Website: walmart
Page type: billing-address
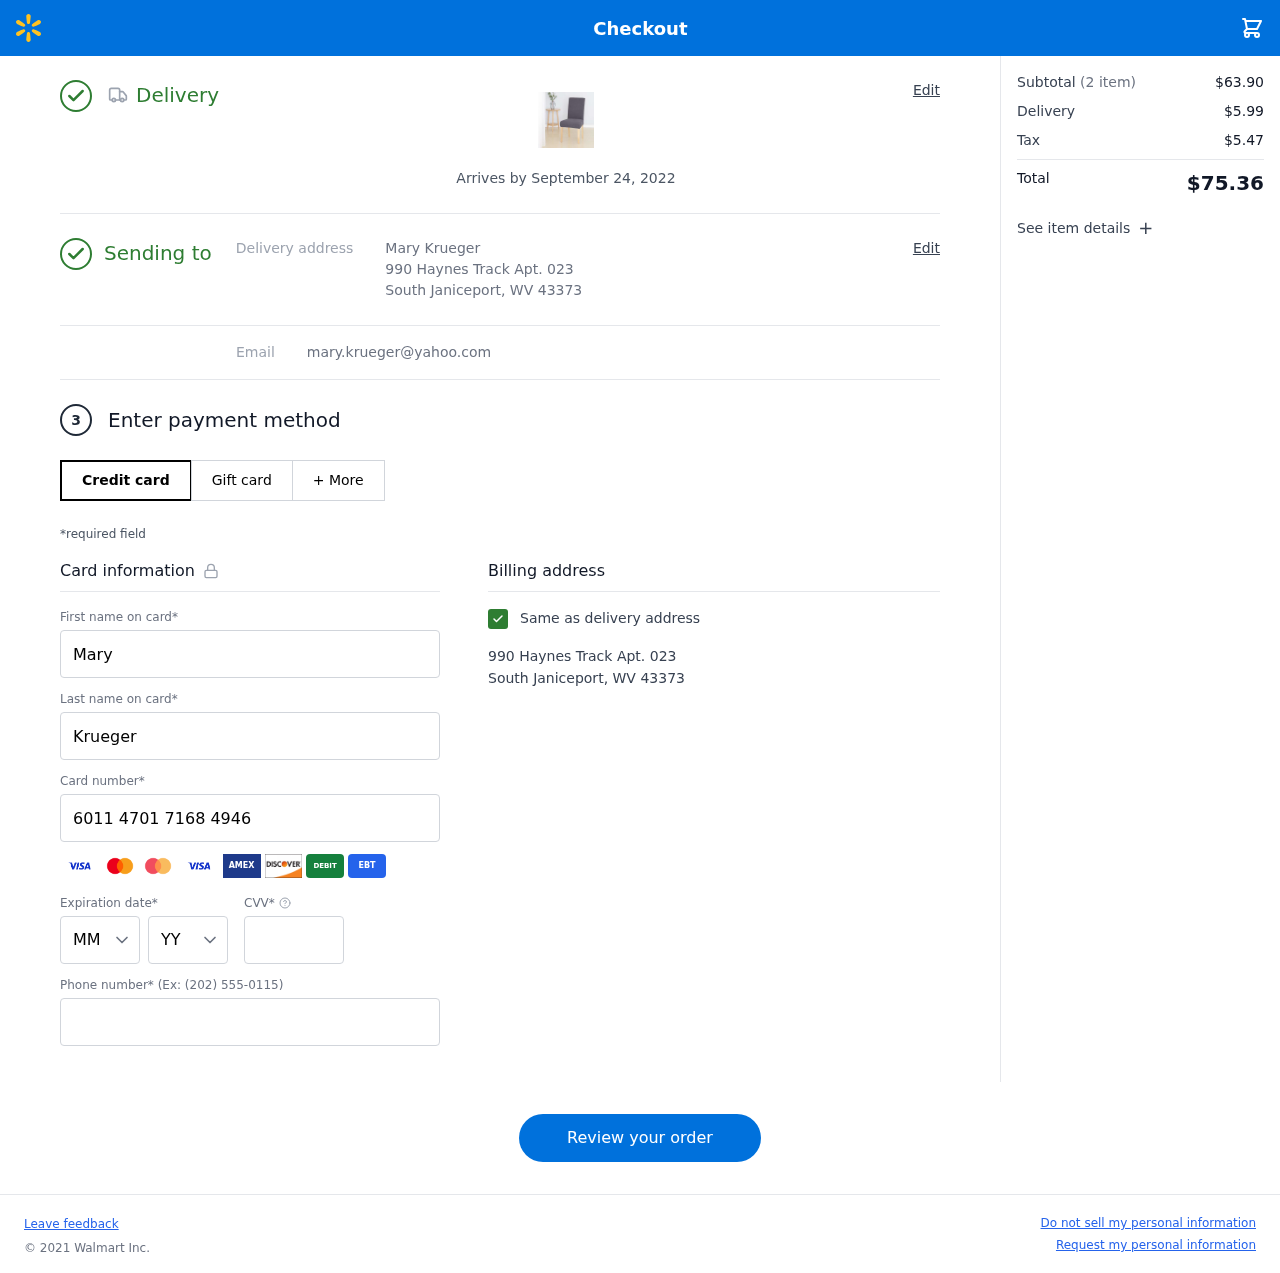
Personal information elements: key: PII_CARD_CVV
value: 167
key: PII_CARD_EXPIRY_MONTH
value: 08
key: PII_CARD_EXPIRY_YEAR
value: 29
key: PII_CARD_NUMBER
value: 6011 4701 7168 4946
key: PII_EMAIL
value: mary.krueger@yahoo.com
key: PII_FIRSTNAME
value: Mary
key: PII_FULLNAME
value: Mary Krueger
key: PII_LASTNAME
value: Krueger
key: PII_PHONE
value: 6574857161
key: PII_STREET
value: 990 Haynes Track Apt. 023
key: PII_CITY_STATE_ZIP
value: South Janiceport, WV 43373
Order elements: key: ORDER_DELIVERY_DATE
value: Arrives by September 24, 2022
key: ORDER_NUM_ITEMS
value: (2 item)
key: ORDER_SUBTOTAL
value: $63.90
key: ORDER_SHIPPING_COST
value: $5.99
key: ORDER_TAX
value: $5.47
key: ORDER_TOTAL
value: $75.36